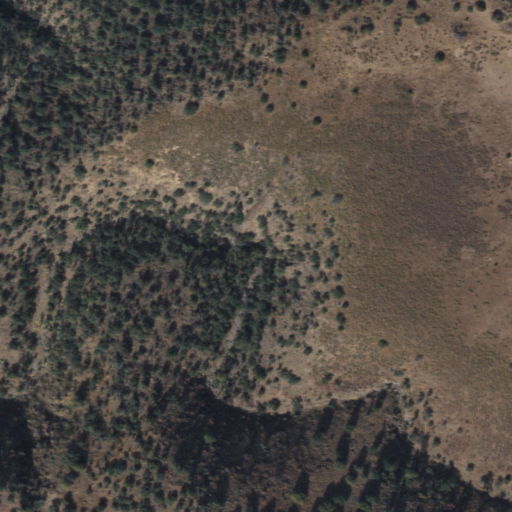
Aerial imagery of valley in Arizona named Beef Eater Canyon containing evergreen forest, shrub, and grassland